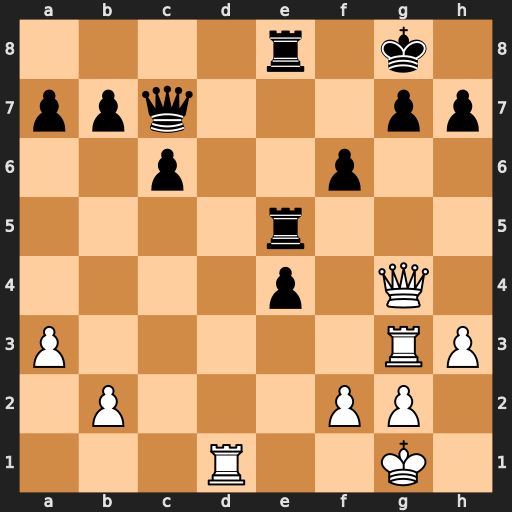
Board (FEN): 4r1k1/ppq3pp/2p2p2/4r3/4p1Q1/P5RP/1P3PP1/3R2K1
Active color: w
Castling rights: -
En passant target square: -
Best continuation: Rd7 Qxd7 Qxd7